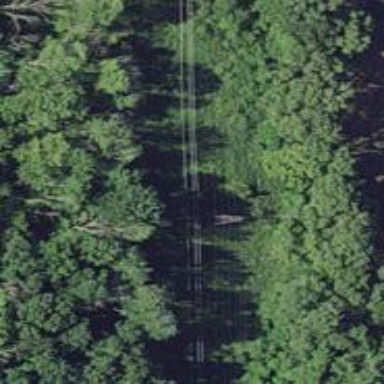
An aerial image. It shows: Power pole.